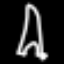
Label: The Eiffel Tower